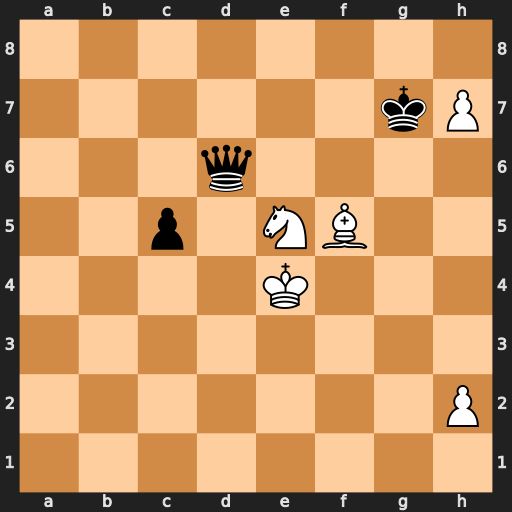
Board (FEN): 8/6kP/3q4/2p1NB2/4K3/8/7P/8
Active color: w
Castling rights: -
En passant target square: -
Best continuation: h8=Q+ Kxh8 Nf7+ Kg7 Nxd6